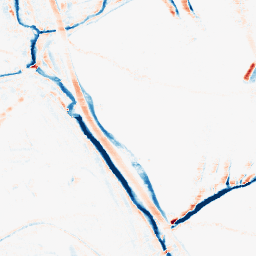
Category: morphological
Decomposition family: morphological_rect
Decomposition parameters: operation: average
width: 10
height: 5
Upsampling method: edge_directed
Upsampling parameters: scale: 4
Upsampling scale: 4